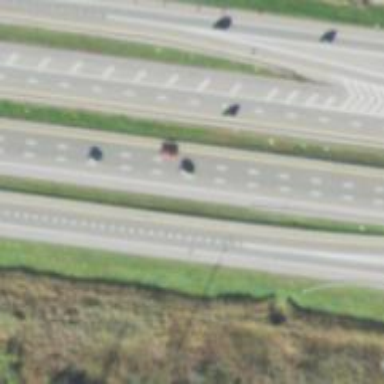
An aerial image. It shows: Motorway junction.